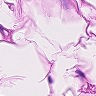
Metastatic tissue present: no